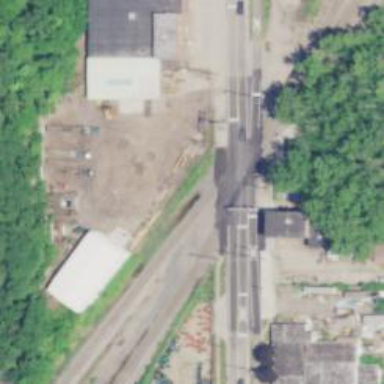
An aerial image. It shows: Railway level crossing.